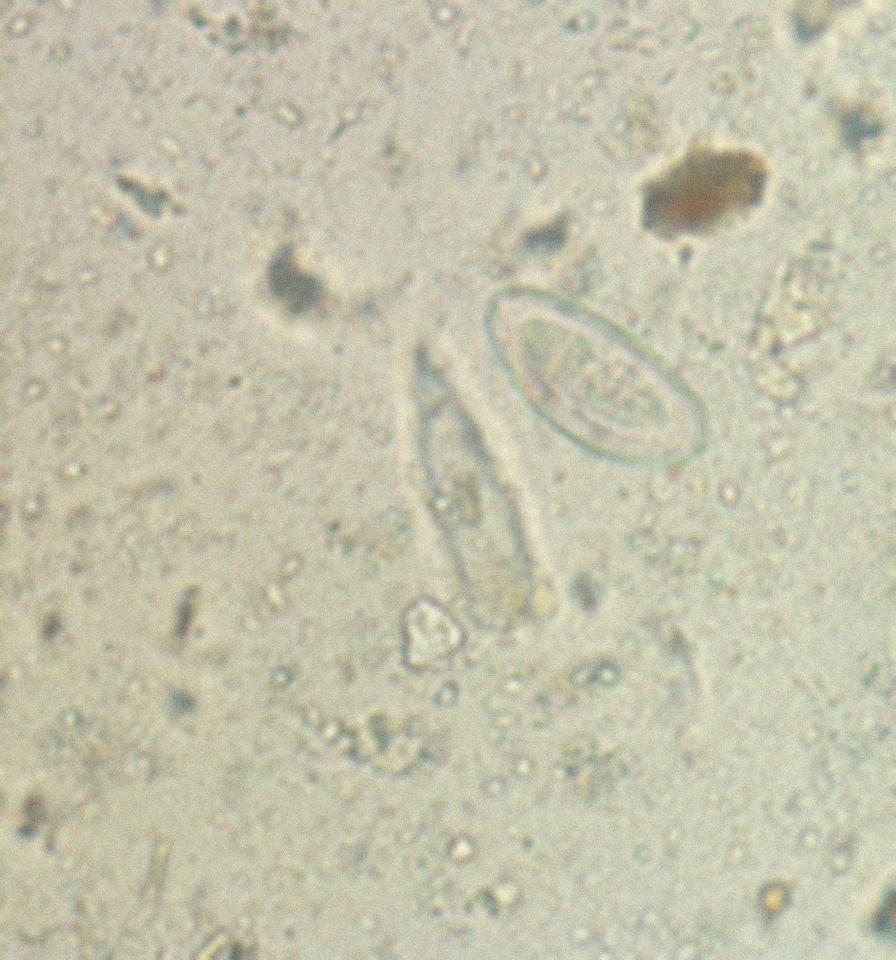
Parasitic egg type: Enterobius vermicularis